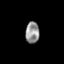
Tissue: skin
Cell type: Epithelial cells
Senescence score: 0.278
Nuclear area (px): 288
Mean DAPI intensity: 147.861